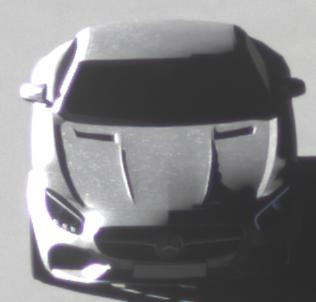
Make: Mercedes-Benz
Model: AMG GT Coupé
Detailed model: AMG GT (190) Coupé
Model produced from: 2014/10
Model produced until: 2017/01
Doors: 2
Color: white
Road condition: dry road
Daytime: sunrise or sunset
Contrast: high contrast